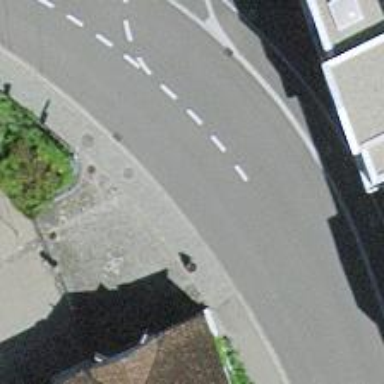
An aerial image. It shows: Tertiary road with asphalt surface and sidewalk on the left side.